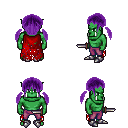
a pixel art fantasy rpg character, male body template, orc, green skin, red tattered cape, magenta pants, purple twin-tailed hairstyle, metal boots, dagger, four views (front, back, left, right), 2x2 character sprite sheet, small pixel art, hard edges, no anti-aliasing